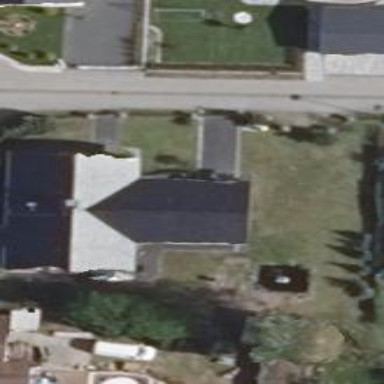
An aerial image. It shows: Simple house.